Question: I've just tried to copy from this code;
<URL>
But I couldn't get launcher icon and drawer lines are not left aligned.
Here is my MainActivity ,I have no idea how to correct this.

'''
import android.content.res.Configuration;
import android.content.res.TypedArray;
import android.os.Bundle;
import android.support.v4.app.ActionBarDrawerToggle;
import android.support.v4.app.Fragment;
import android.support.v4.app.FragmentManager;
import android.support.v4.widget.DrawerLayout;
import android.support.v7.app.ActionBarActivity;
import android.util.Log;
import android.view.Menu;
import android.view.MenuItem;
import android.view.View;
import android.widget.AdapterView;
import android.widget.ListView;
import com.nsm.onur.nkys.adapter.NavDrawerItem;
import com.nsm.onur.nkys.adapter.NavDrawerListAdapter;
import java.util.ArrayList;
public class MainActivity extends ActionBarActivity {
private DrawerLayout mDrawerLayout;
private ListView mDrawerList;
private ActionBarDrawerToggle mDrawerToggle;
// nav drawer title
private CharSequence mDrawerTitle;
// used to store app title
private CharSequence mTitle;
// slide menu items
private String[] navMenuTitles;
private TypedArray navMenuIcons;
private ArrayList<NavDrawerItem> navDrawerItems;
private NavDrawerListAdapter adapter;
@Override
protected void onCreate(Bundle savedInstanceState) {
super.onCreate(savedInstanceState);
setContentView(R.layout.activity_main);
mTitle = mDrawerTitle = getTitle();
// load slide menu items
navMenuTitles = getResources().getStringArray(R.array.nav_drawer_items);
// nav drawer icons from resources
navMenuIcons = getResources()
.obtainTypedArray(R.array.nav_drawer_icons);
mDrawerLayout = (DrawerLayout) findViewById(R.id.drawer_layout);
mDrawerList = (ListView) findViewById(R.id.list_slidermenu);
navDrawerItems = new ArrayList<NavDrawerItem>();
// adding nav drawer items to array
// Home
navDrawerItems.add(new NavDrawerItem(navMenuTitles[0], navMenuIcons.getResourceId(0, -1)));
navDrawerItems.add(new NavDrawerItem(navMenuTitles[1], navMenuIcons.getResourceId(1, -1)));
// Recycle the typed array
navMenuIcons.recycle();
mDrawerList.setOnItemClickListener(new SlideMenuClickListener());
// setting the nav drawer list adapter
adapter = new NavDrawerListAdapter(getApplicationContext(),
navDrawerItems);
mDrawerList.setAdapter(adapter);
// enabling action bar app icon and behaving it as toggle button
getSupportActionBar().setDisplayHomeAsUpEnabled(true);
getSupportActionBar().setHomeButtonEnabled(true);
mDrawerToggle = new ActionBarDrawerToggle(this, mDrawerLayout,
R.drawable.ic_drawer, //nav menu toggle icon
R.string.app_name, // nav drawer open - description for accessibility
R.string.app_name // nav drawer close - description for accessibility
) {
public void onDrawerClosed(View view) {
getSupportActionBar().setTitle(mTitle);
// calling onPrepareOptionsMenu() to show action bar icons
invalidateOptionsMenu();
}
public void onDrawerOpened(View drawerView) {
getSupportActionBar().setTitle(mDrawerTitle);
// calling onPrepareOptionsMenu() to hide action bar icons
invalidateOptionsMenu();
}
};
mDrawerLayout.setDrawerListener(mDrawerToggle);
if (savedInstanceState == null) {
// on first time display view for first nav item
displayView(0);
}
}
/**
* Slide menu item click listener
* */
private class SlideMenuClickListener implements
ListView.OnItemClickListener {
@Override
public void onItemClick(AdapterView<?> parent, View view, int position,
long id) {
// display view for selected nav drawer item
displayView(position);
}
}
@Override
public boolean onCreateOptionsMenu(Menu menu) {
getMenuInflater().inflate(R.menu.menu_main, menu);
return true;
}
@Override
public boolean onOptionsItemSelected(MenuItem item) {
// toggle nav drawer on selecting action bar app icon/title
if (mDrawerToggle.onOptionsItemSelected(item)) {
return true;
}
// Handle action bar actions click
switch (item.getItemId()) {
case R.id.action_settings:
return true;
default:
return super.onOptionsItemSelected(item);
}
}
/***
* Called when invalidateOptionsMenu() is triggered
*/
@Override
public boolean onPrepareOptionsMenu(Menu menu) {
// if nav drawer is opened, hide the action items
boolean drawerOpen = mDrawerLayout.isDrawerOpen(mDrawerList);
menu.findItem(R.id.action_settings).setVisible(!drawerOpen);
return super.onPrepareOptionsMenu(menu);
}
/**
* Diplaying fragment view for selected nav drawer list item
* */
private void displayView(int position) {
// update the main content by replacing fragments
Fragment fragment = null;
switch (position) {
case 0:
fragment = new PersonelIp();
break;
case 1:
fragment=new PersonelIp();
break;
default:
break;
}
if (fragment != null) {
FragmentManager fragmentManager = getSupportFragmentManager();
fragmentManager.beginTransaction()
.replace(R.id.frame_container, fragment).commit();
// update selected item and title, then close the drawer
mDrawerList.setItemChecked(position, true);
mDrawerList.setSelection(position);
setTitle(navMenuTitles[position]);
mDrawerLayout.closeDrawer(mDrawerList);
} else {
// error in creating fragment
Log.e("MainActivity", "Error in creating fragment");
}
}
@Override
public void setTitle(CharSequence title) {
mTitle = title;
getSupportActionBar().setTitle(mTitle);
}
/**
* When using the ActionBarDrawerToggle, you must call it during
* onPostCreate() and onConfigurationChanged()...
*/
@Override
protected void onPostCreate(Bundle savedInstanceState) {
super.onPostCreate(savedInstanceState);
// Sync the toggle state after onRestoreInstanceState has occurred.
mDrawerToggle.syncState();
}
@Override
public void onConfigurationChanged(Configuration newConfig) {
super.onConfigurationChanged(newConfig);
// Pass any configuration change to the drawer toggls
mDrawerToggle.onConfigurationChanged(newConfig);
}
}
'''
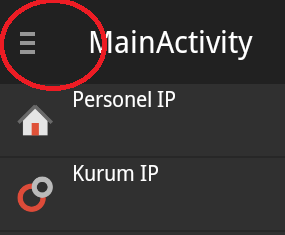
Answer: Try to change parent of the 'AppTheme' from 'Theme.AppCompat.Light.DarkActionBar' to 'Theme.Holo.Light.DarkActionBar'.